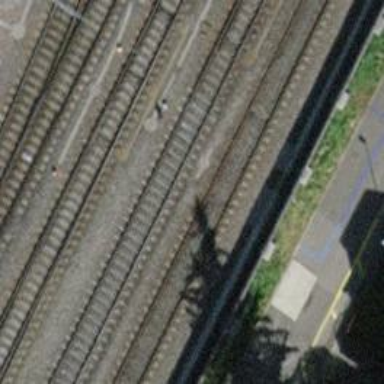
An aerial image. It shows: Abandoned railway with single track and electrified contact line.